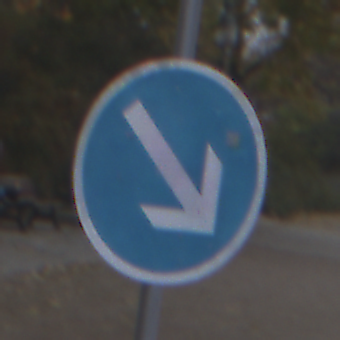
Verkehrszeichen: VorgeschriebeneVorbeifahrtRechts
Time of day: MorningAfternoon
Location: Outdoor (Urban)
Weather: Overcast
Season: NotSpecified
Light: Natural